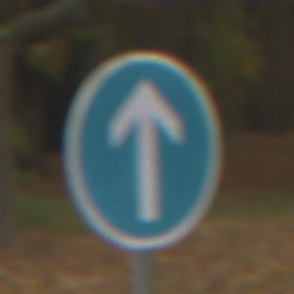
Verkehrszeichen: VorgeschriebeneFahrtrichtungGeradeaus
Umgebung: Outdoor, Nature
Tageszeit: Midday
Wetter: Overcast
Licht: Natural
Jahreszeit: Autumn
Kontrast: LowContrast